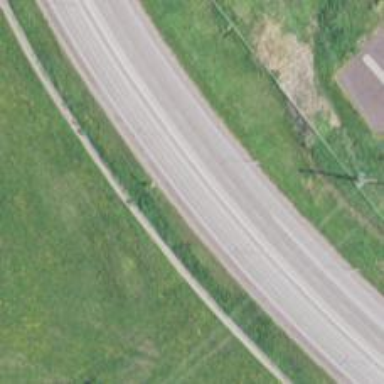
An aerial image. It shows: Primary highway that functions as expressway.